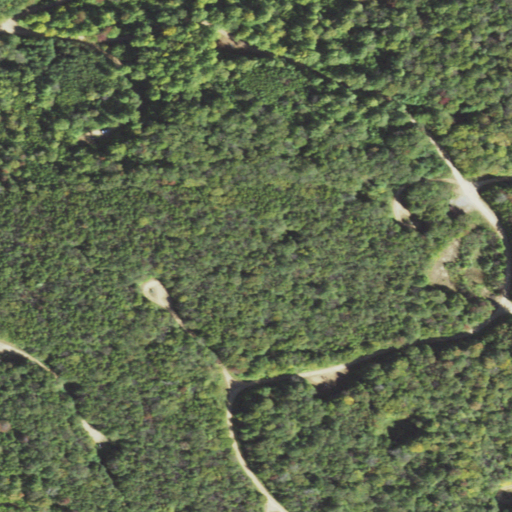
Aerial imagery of mountain in Pennsylvania named Big Shanty Hill containing deciduous forest, open development, and shrub